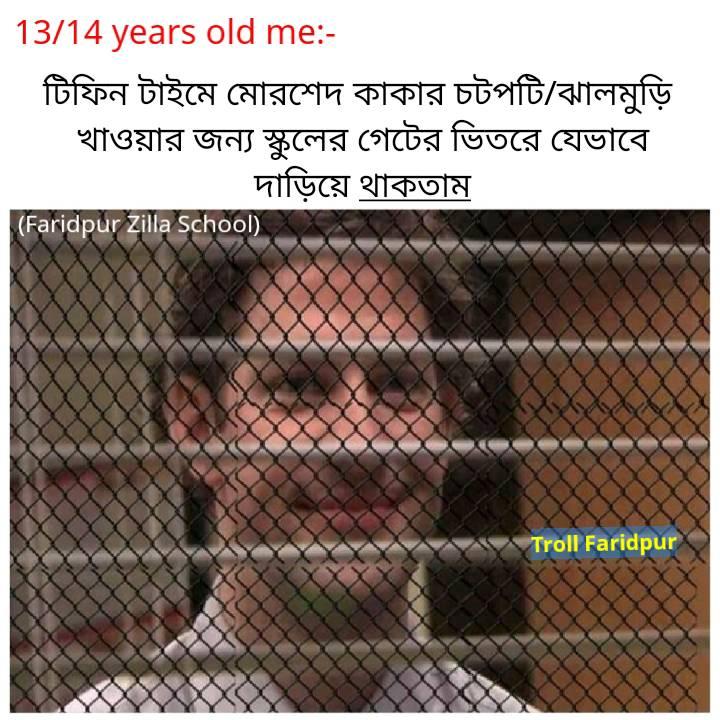
Caption: 13/14 years old me :   টিফিন টাইমে মোরশেদ কাকার চটপটি / ঝালমুড়ি খাওয়ার জন্য স্কুলের গেটের ভিতরে যেভাবে দাঁড়িয়ে থাকতাম
Label: non-hate